Field crop: maize
Growth stage: 1
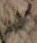
Species: salsola